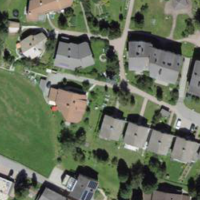
EUNIS habitat code: 55
Species observed at this site:
Spinus spinus